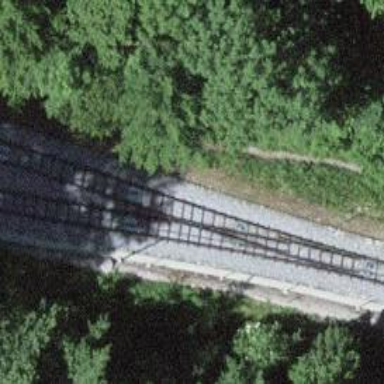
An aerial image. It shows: Funicular railway.